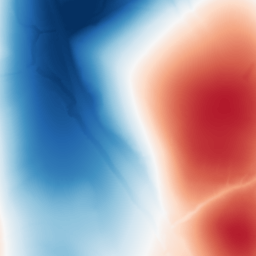
Category: trend_removal
Decomposition family: polynomial
Decomposition parameters: degree: 3
Upsampling method: bilinear
Upsampling parameters: scale: 8
Upsampling scale: 8